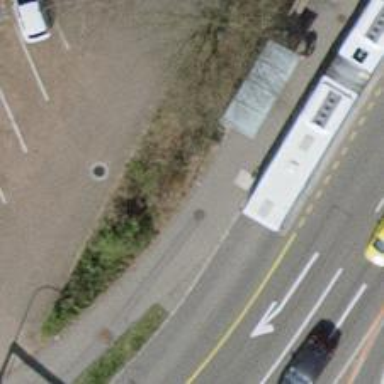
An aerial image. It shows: Platform for public transport with shelter.